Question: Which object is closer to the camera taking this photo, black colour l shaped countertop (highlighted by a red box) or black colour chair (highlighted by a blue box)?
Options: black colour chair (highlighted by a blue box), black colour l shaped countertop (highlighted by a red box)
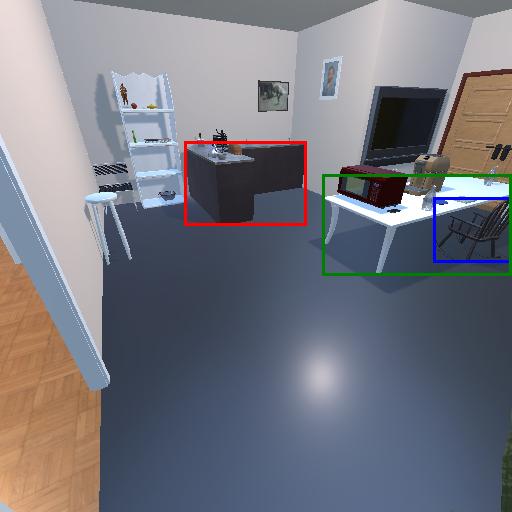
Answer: black colour chair (highlighted by a blue box)